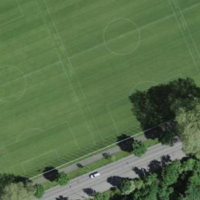
EUNIS habitat code: 53
Species observed at this site:
Certhia brachydactyla
Corvus corone
Podiceps cristatus
Fulica atra
Alcedo atthis
Buteo buteo
Sylvia atricapilla
Chroicocephalus ridibundus
Larus michahellis
Gallinula chloropus
Erithacus rubecula
Columba livia
Picus viridis
Motacilla cinerea
Cyanistes caeruleus
Anas platyrhynchos
Alopochen aegyptiaca
Sturnus vulgaris
Chloris chloris
Aythya ferina
Aythya fuligula
Passer domesticus
Fringilla coelebs
Carduelis carduelis
Columba palumbus
Turdus merula
Phalacrocorax carbo
Parus major
Mergus merganser
Delichon urbicum